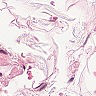
Metastatic tissue present: no